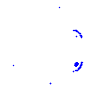
Particle: electron